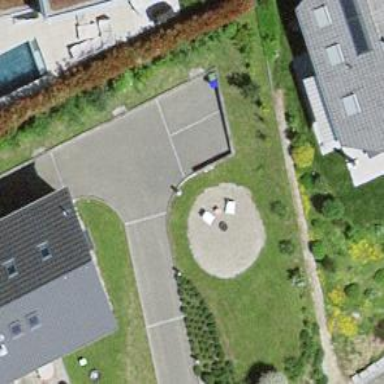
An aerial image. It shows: Driveway.